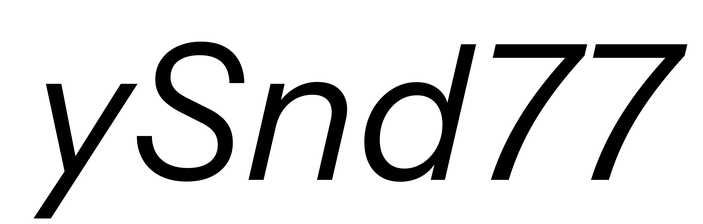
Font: InstrumentSans-Italic_Italic